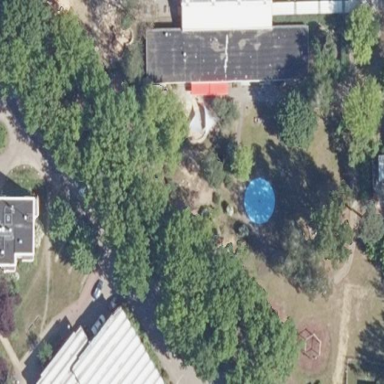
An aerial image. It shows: Kindergarten.